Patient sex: M
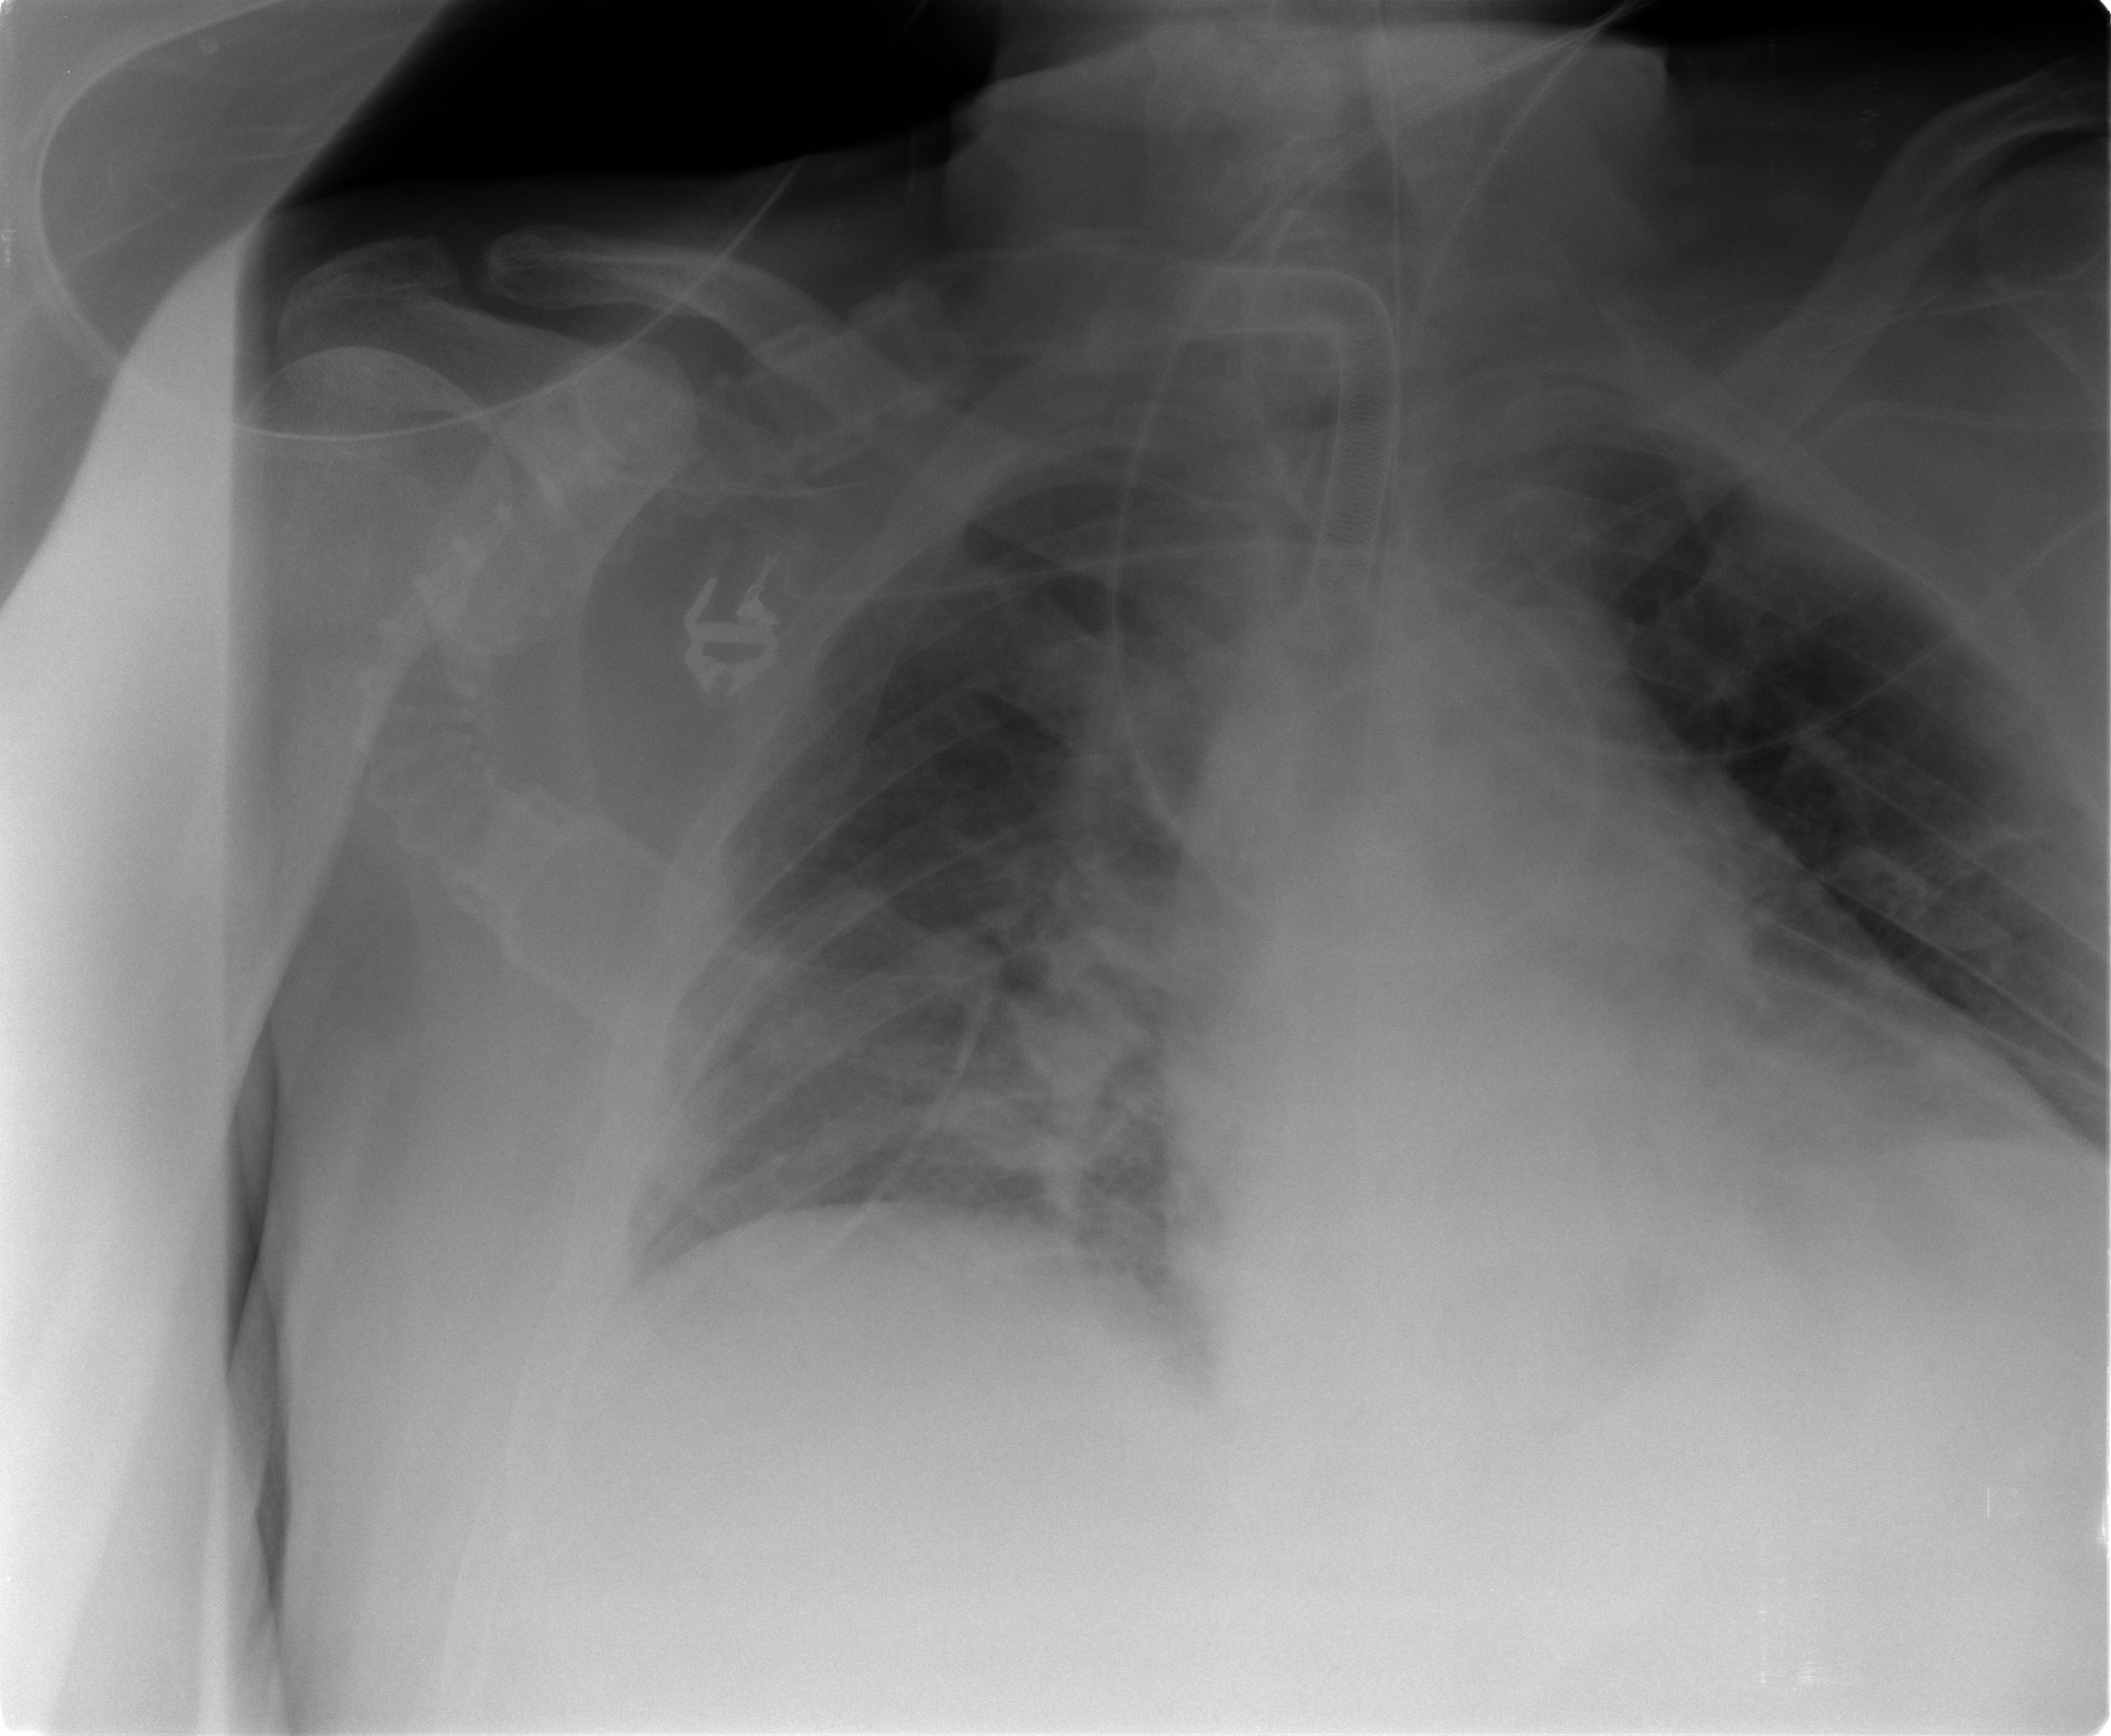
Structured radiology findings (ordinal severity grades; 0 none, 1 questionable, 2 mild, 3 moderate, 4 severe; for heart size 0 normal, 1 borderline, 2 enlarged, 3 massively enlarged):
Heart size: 2
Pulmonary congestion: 2
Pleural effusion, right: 2
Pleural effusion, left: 2
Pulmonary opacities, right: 2
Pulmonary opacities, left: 1
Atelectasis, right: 3
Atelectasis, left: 3